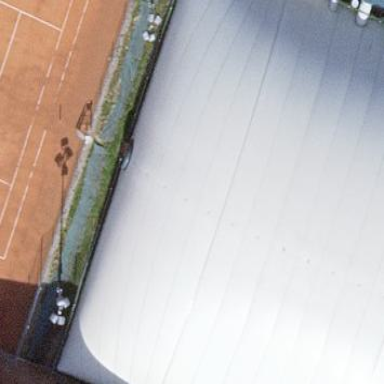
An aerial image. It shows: Tennis court on pitch.